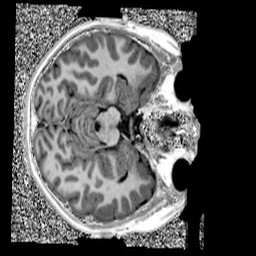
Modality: UNIT1
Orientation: axial
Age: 11
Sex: male
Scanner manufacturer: siemens
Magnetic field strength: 3 T
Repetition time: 4 s
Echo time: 0.00303 s